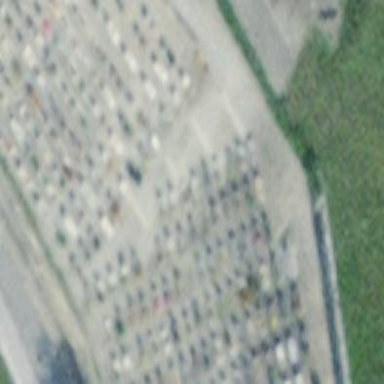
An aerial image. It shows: Cemetery.